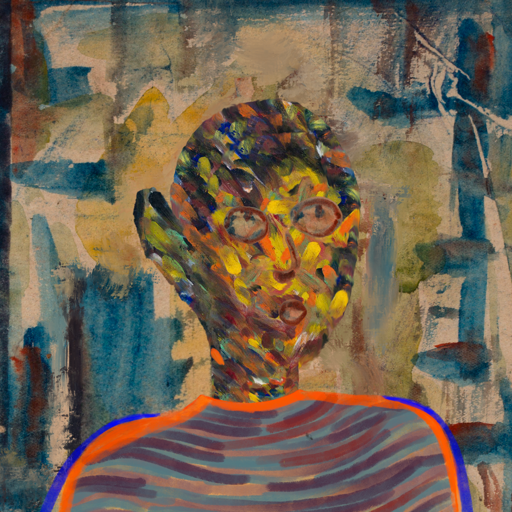
Background: Orphan, Head And Neck Side: An_Impression, Face Side: Orphan, Bust: Experience, Hair Side: Blank, Head Accessory: Blank, Second Necklace: Blank, Necklace: Blank, Baby: Blank